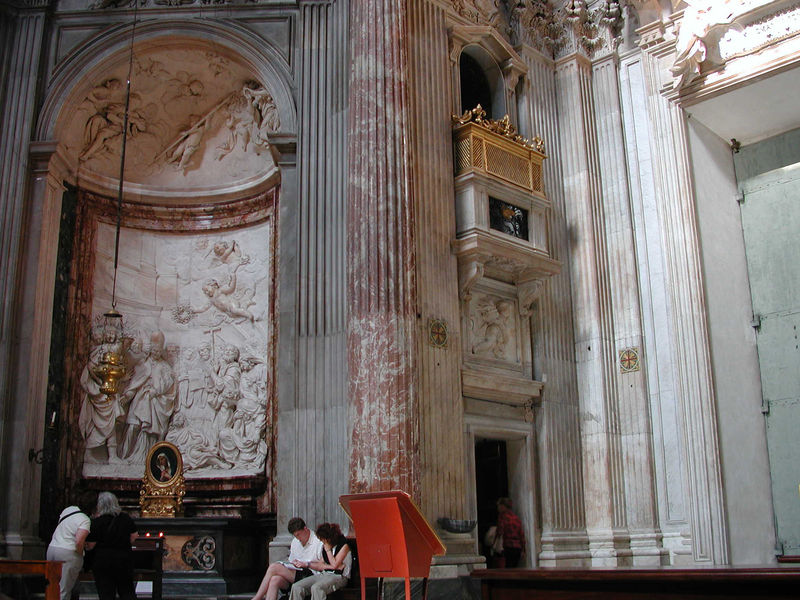
Titel: Sant’Agnese in Agone
Künstler: Girolamo Rainaldi
Standort: Rom, S. Agnese in Agone (EU - I - Latium)
Schlagwörter: gott, menschen, sitzen, lampe, licht, marmor, säule, säulen, rot, leute, ornament, wand, barock, bild, kirche, gold, sitzend, innen, leuchte, oval, rund, balkon, relief, bogen, fassade, venedig, türe, besucher, pilaster, verzierung, kerzen, foto, bögen, nische, gewölbe, dom, beten, altar, pult, rom, kanzel, seitenschiff, jesus, apsis, betende, fresken, kapelle, ausgang, fresko, heilig, mamor, touristen, ewiges licht, porphyr, roter marmor, weihrauchkessel, apside, redepult, halbe kuppel